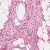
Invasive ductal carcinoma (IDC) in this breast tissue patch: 1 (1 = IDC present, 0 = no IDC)